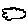
Label: cloud